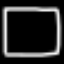
Label: square